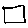
Label: square